Field crop: tomato
Growth stage: 2
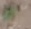
Species: solanum